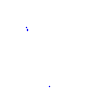
Particle: kaon